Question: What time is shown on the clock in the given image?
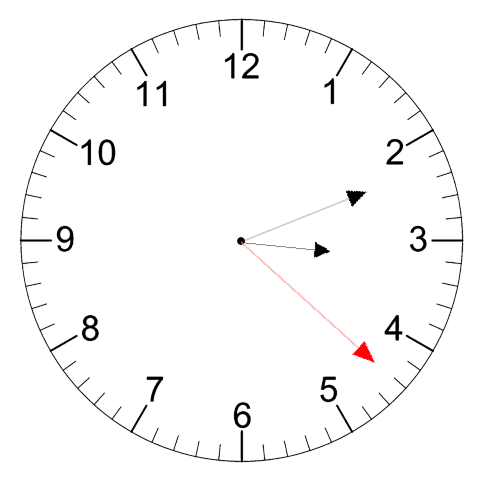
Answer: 03:11:22